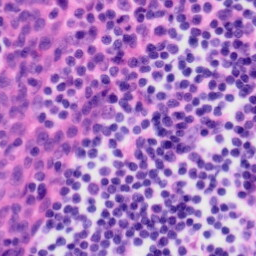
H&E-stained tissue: Tonsil